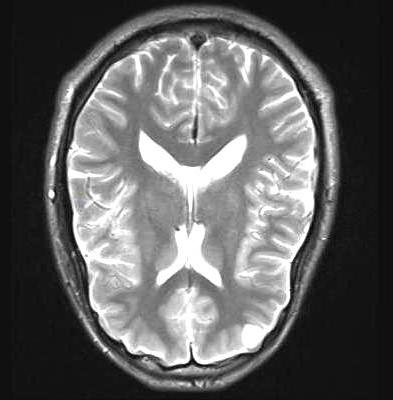
Label: notumor